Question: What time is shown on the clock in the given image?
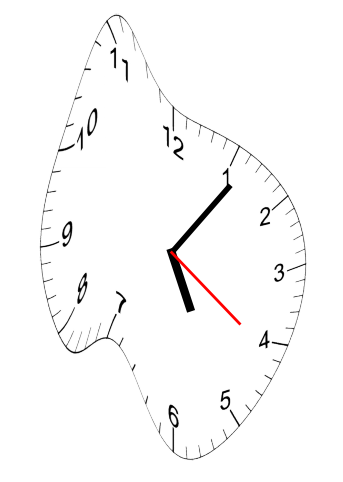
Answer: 05:06:21